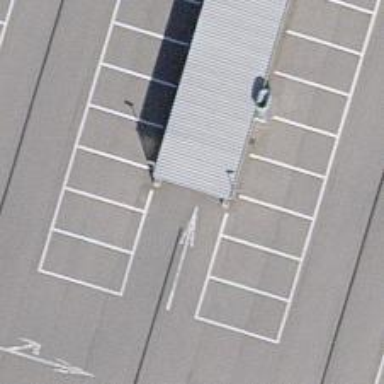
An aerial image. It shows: Parking entrance.